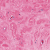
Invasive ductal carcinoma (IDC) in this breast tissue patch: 0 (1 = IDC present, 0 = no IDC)